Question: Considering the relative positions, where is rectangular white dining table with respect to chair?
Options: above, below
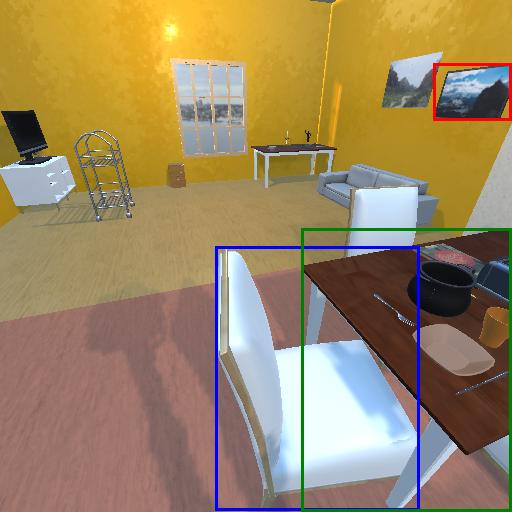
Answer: above